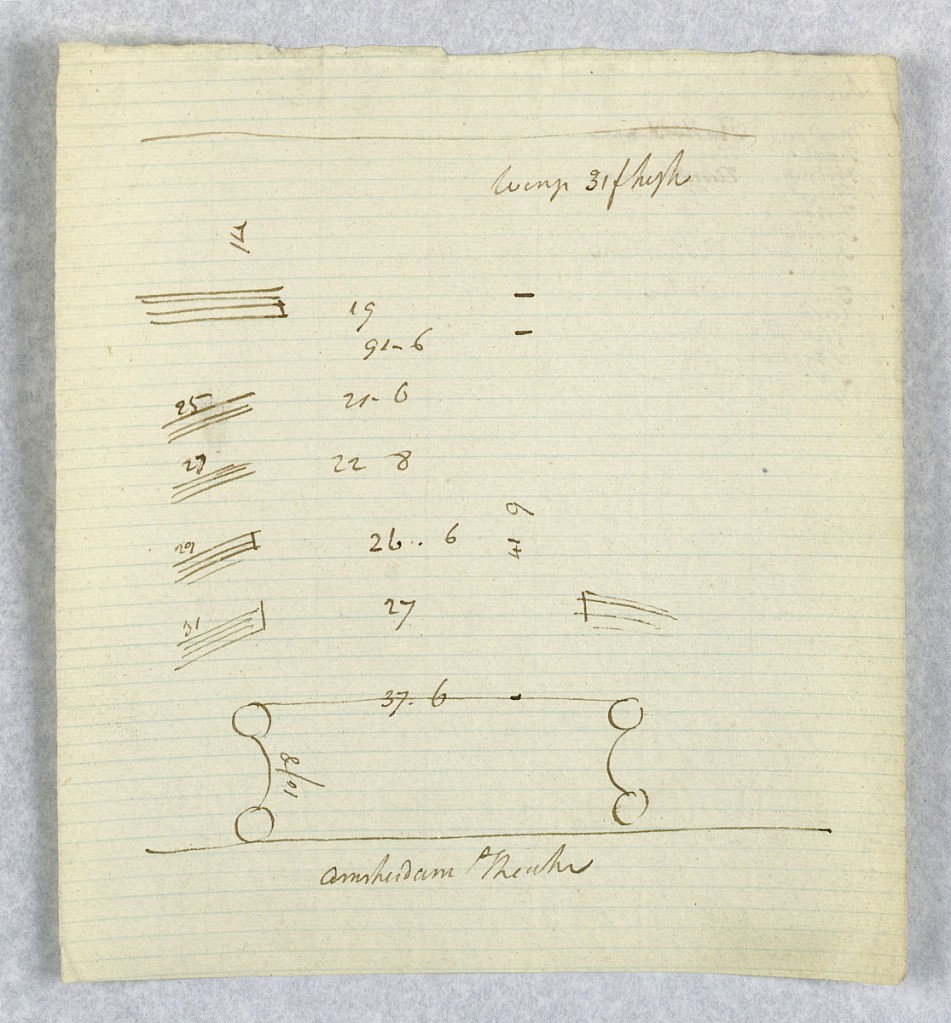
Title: Sketches Relating to Amsterdam Theater
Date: ca. 1820
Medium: Pen and ink
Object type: Drawing
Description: Vertical rectangle. Sketch of stage and notations of proportions.